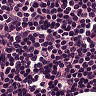
Metastatic tissue present: no